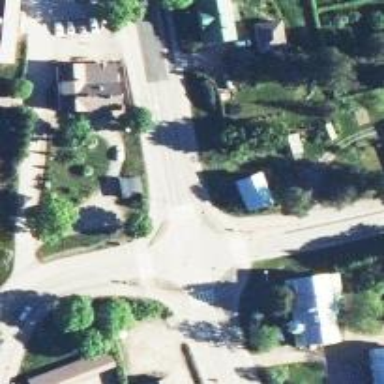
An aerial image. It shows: Uncontrolled road crossing.